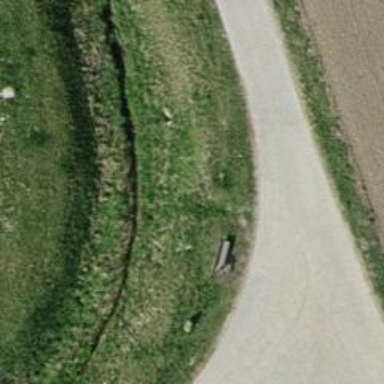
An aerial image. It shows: Brown bench.